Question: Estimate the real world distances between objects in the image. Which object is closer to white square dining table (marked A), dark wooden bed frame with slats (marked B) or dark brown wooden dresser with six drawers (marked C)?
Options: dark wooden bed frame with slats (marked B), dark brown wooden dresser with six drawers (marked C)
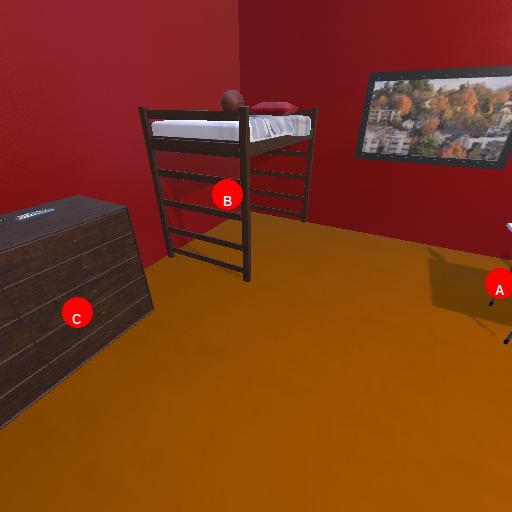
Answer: dark wooden bed frame with slats (marked B)